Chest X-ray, PA view. Patient: 23 years old, sex M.
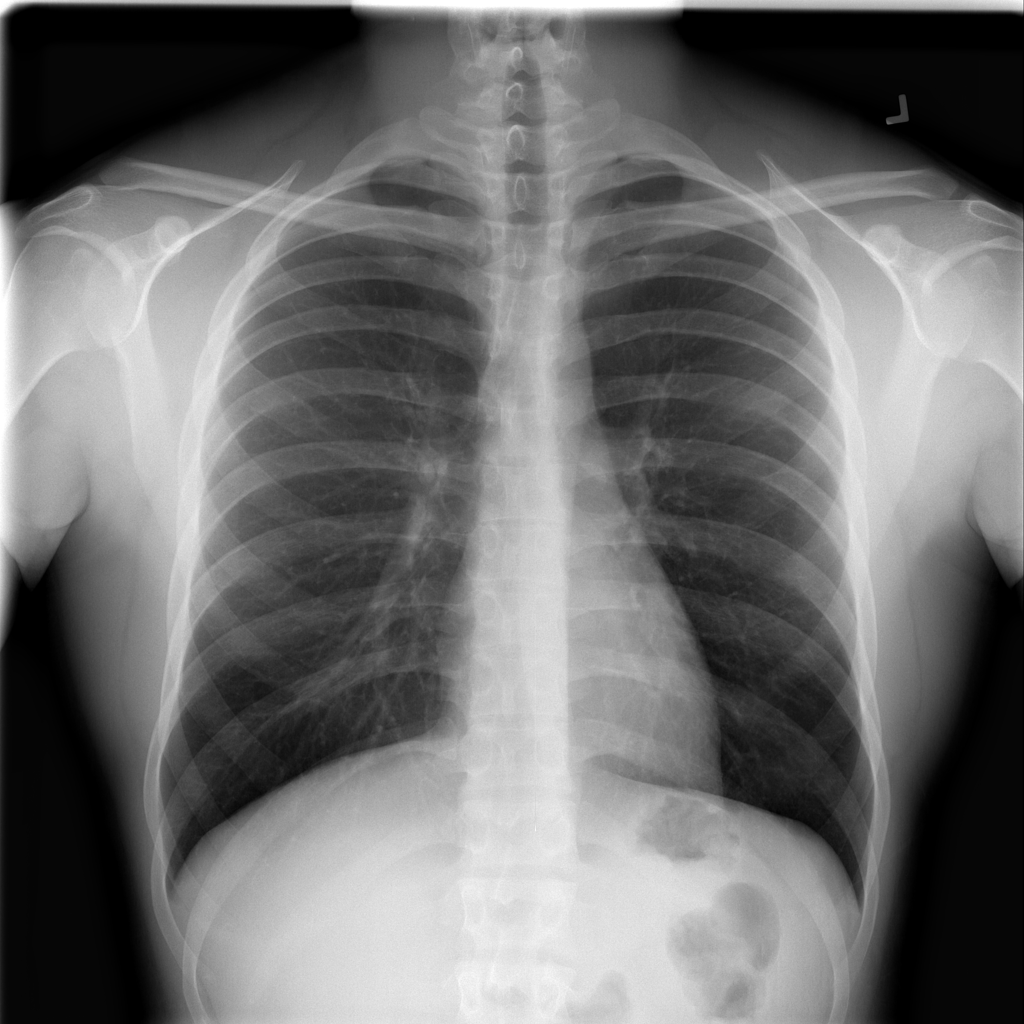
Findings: No Finding